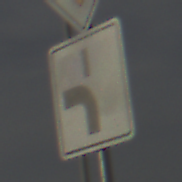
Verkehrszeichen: VerlaufVorfahrtsstrasse5
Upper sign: Vorfahrtsstrasse
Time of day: MorningAfternoon
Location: Outdoor (Suburban)
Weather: PartlyCloudy
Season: NotSpecified
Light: Natural